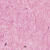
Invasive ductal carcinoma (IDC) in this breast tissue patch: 0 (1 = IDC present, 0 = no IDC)